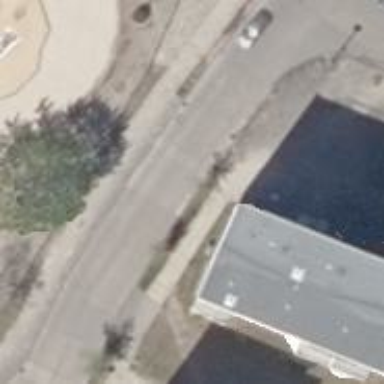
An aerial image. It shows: Residential road with concrete surface. There are sidewalks on both sides.